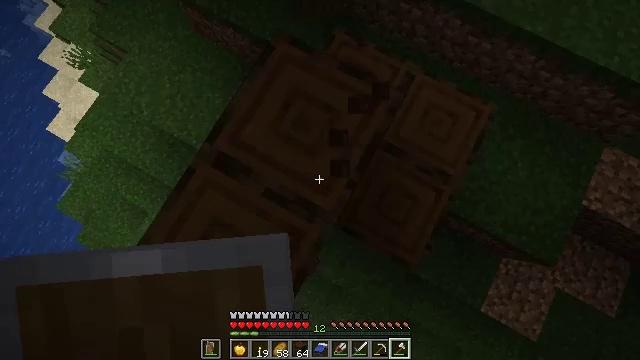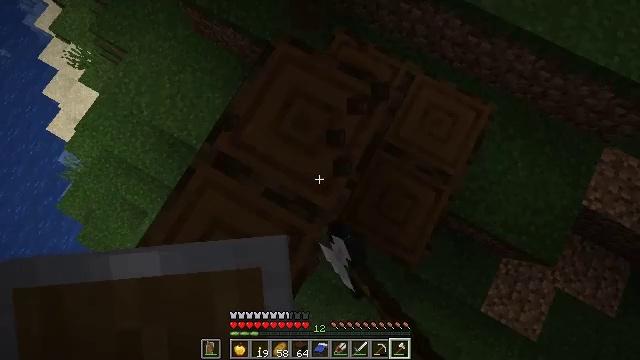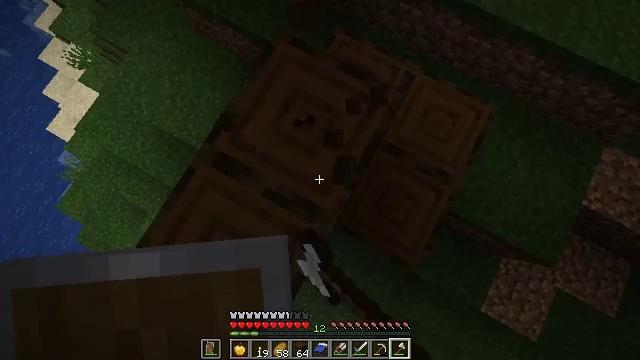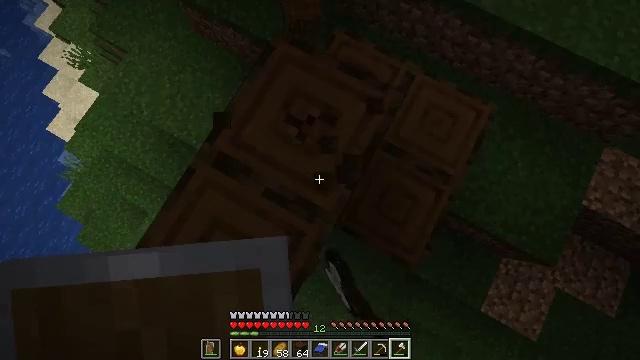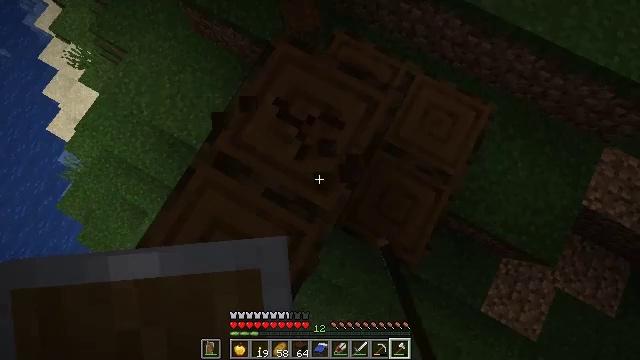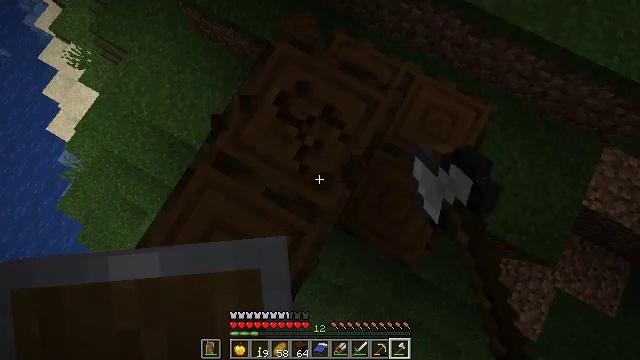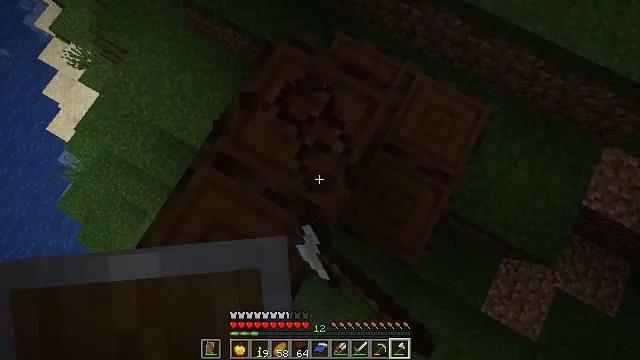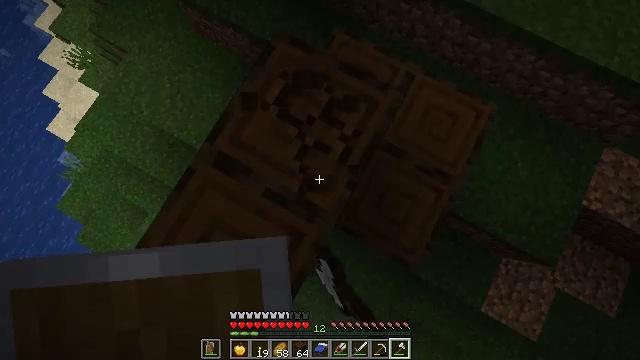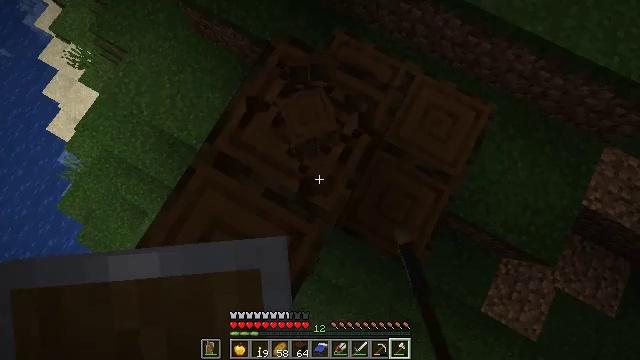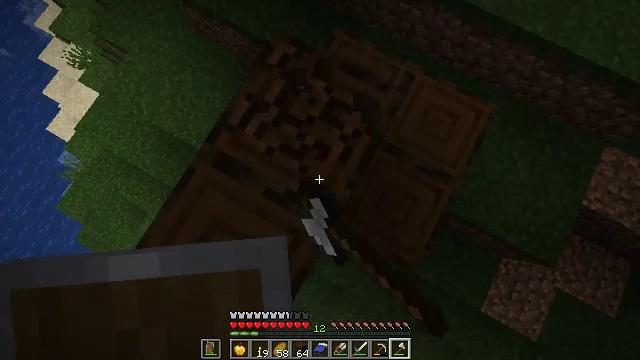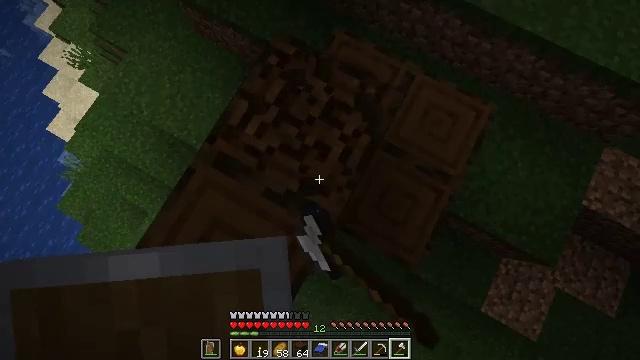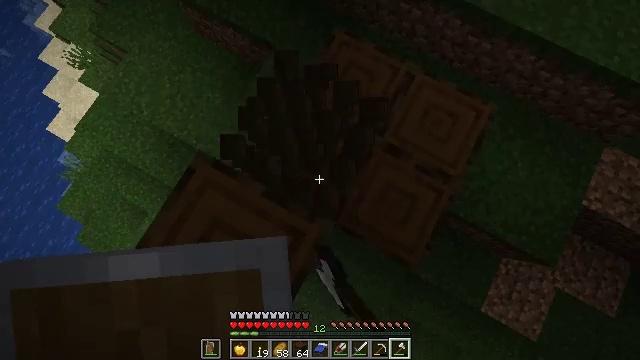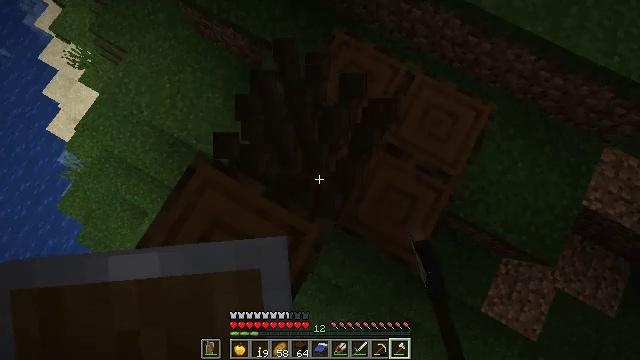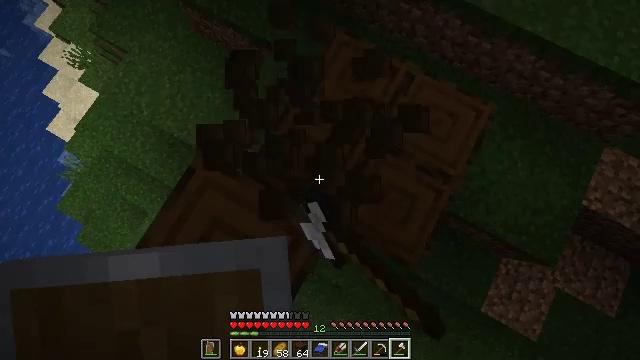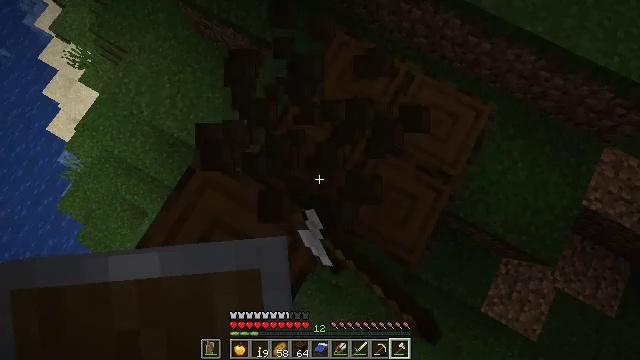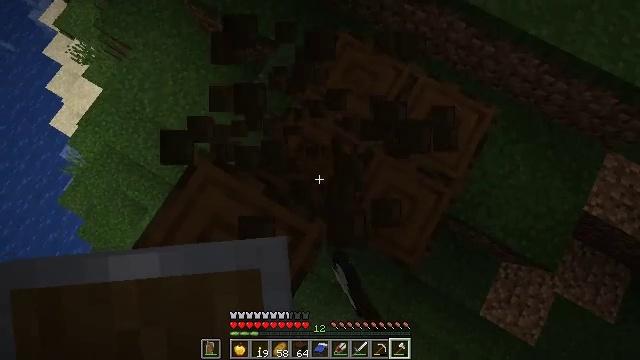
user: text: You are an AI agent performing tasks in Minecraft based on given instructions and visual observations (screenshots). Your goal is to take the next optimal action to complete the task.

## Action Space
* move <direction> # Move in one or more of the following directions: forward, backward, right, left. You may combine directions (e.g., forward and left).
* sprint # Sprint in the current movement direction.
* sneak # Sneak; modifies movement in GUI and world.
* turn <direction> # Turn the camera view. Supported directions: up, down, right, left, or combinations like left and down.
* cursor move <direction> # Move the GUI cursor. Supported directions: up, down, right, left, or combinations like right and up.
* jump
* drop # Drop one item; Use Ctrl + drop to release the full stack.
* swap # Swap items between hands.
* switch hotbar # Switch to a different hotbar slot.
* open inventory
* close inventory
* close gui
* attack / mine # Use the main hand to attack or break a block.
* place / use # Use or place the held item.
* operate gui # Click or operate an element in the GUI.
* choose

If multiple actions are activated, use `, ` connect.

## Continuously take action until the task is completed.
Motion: motion action
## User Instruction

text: Gather dark oak log for crafting.
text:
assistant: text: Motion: attack / mine
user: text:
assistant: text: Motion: attack / mine
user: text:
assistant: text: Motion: attack / mine
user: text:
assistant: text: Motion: attack / mine
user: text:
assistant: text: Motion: attack / mine
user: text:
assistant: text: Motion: attack / mine
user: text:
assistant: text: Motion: attack / mine
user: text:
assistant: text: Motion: attack / mine
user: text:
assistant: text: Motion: attack / mine
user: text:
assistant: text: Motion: attack / mine
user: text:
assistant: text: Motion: attack / mine
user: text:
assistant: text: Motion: attack / mine
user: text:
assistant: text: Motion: attack / mine
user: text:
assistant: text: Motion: attack / mine
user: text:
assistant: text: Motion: turn left, attack / mine
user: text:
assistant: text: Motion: turn left, attack / mine
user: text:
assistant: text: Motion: turn left, attack / mine
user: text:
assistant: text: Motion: turn left, attack / mine
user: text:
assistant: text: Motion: attack / mine
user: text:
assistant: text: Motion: attack / mine
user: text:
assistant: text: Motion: attack / mine
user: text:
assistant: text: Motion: attack / mine
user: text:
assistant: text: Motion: attack / mine
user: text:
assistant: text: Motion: attack / mine
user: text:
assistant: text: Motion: attack / mine
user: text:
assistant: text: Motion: attack / mine
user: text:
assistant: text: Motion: attack / mine
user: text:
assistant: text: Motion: attack / mine
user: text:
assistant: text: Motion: attack / mine
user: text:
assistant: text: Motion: attack / mine